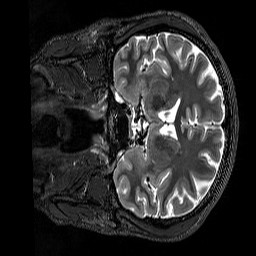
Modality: T2w
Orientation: coronal
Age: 38
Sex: male
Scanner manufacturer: siemens
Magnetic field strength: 3 T
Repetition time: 3.2 s
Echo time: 0.728 s